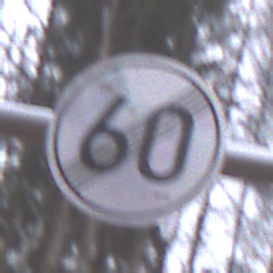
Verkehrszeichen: EndeGeschwindigkeit60
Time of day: Midday
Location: Outdoor (Nature)
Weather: Overcast
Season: Autumn
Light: Natural